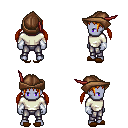
a pixel art fantasy rpg character, male body template, dark elf, purple skin, white long-sleeve shirt, metal pants, light blonde twin-tailed hairstyle, leather cap, white cloth bracers, brown slippers, four views (front, back, left, right), 2x2 character sprite sheet, small pixel art, hard edges, no anti-aliasing